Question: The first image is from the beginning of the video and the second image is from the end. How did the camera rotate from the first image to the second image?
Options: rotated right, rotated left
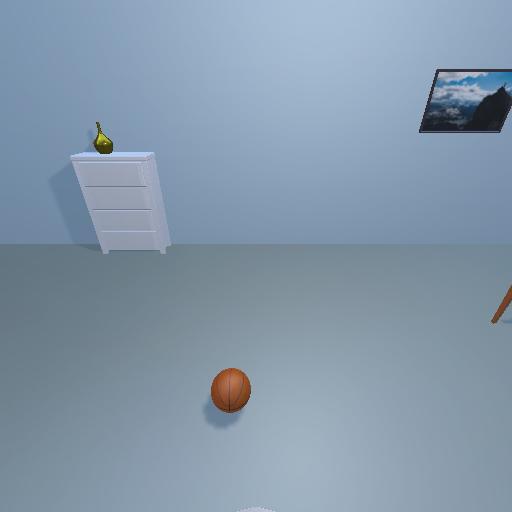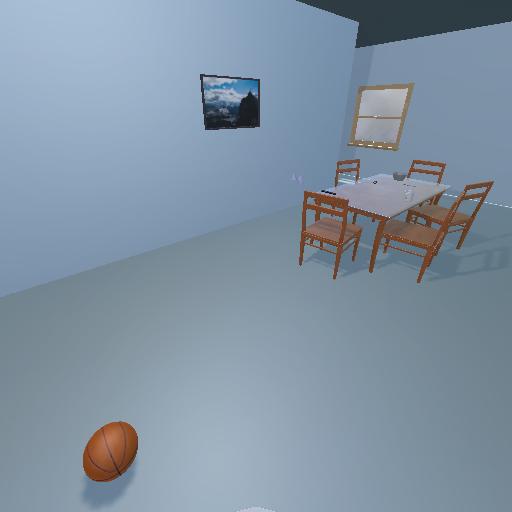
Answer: rotated right